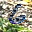
Label: 6